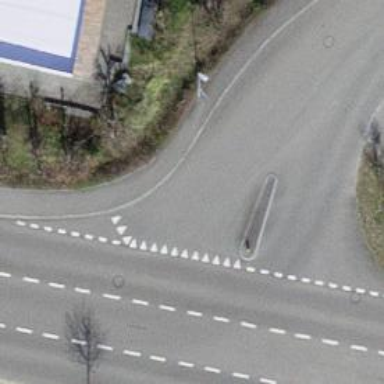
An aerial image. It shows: Traffic calming island.